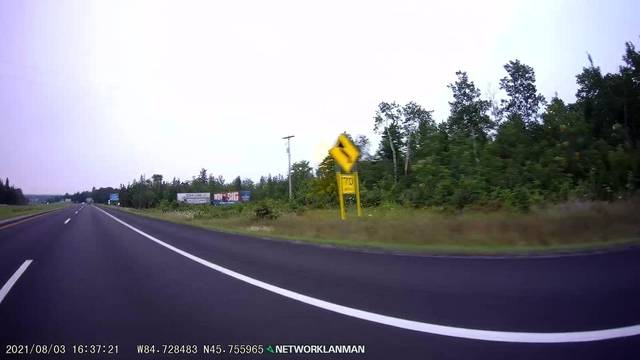
Region: United States
Coordinates: 45.756, -84.728